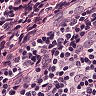
Metastatic tissue present: no